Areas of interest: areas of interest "Home Appliance and Electronics Store"
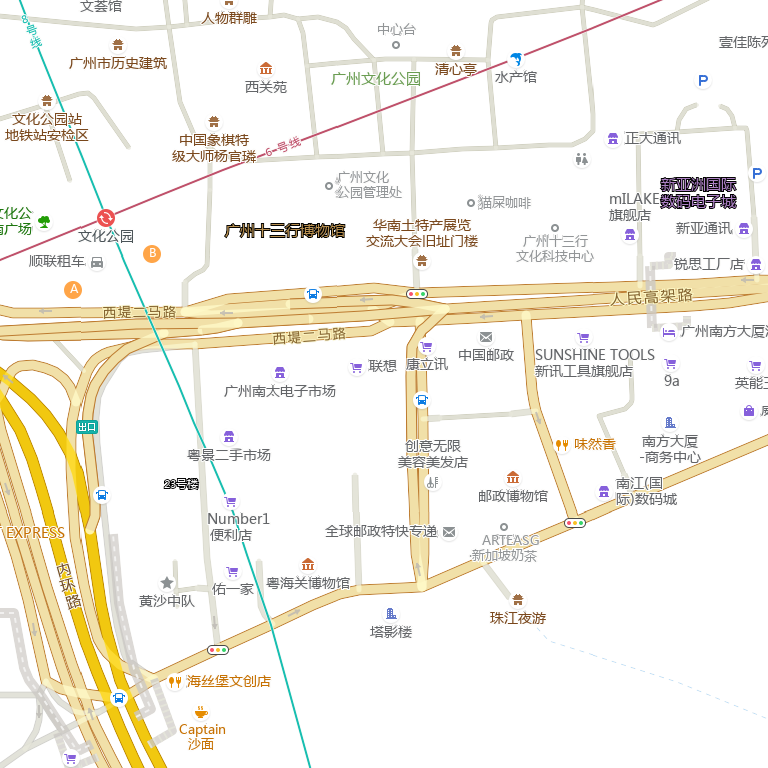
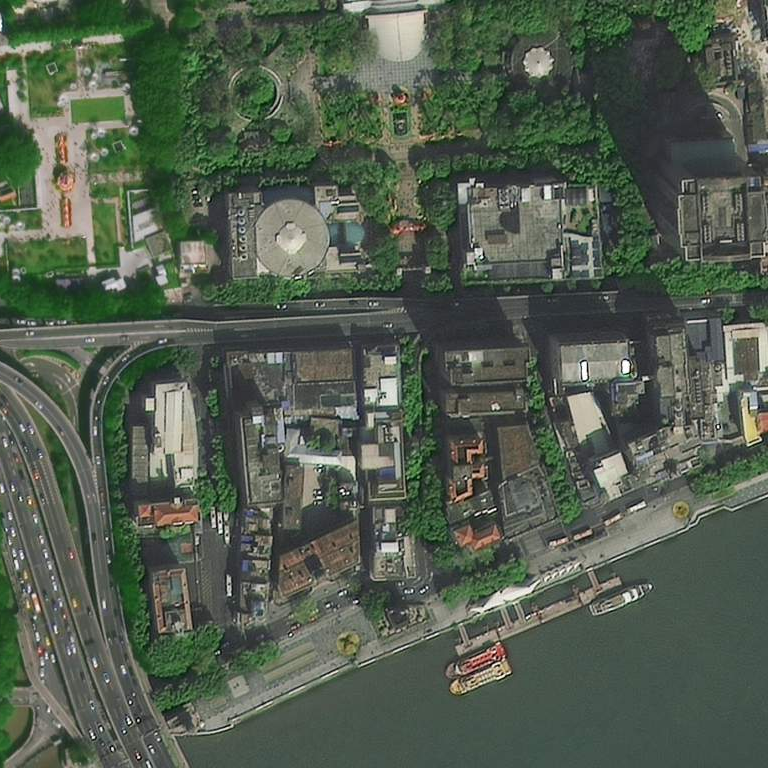